Interaction volume radius: 5 \u00c5
Interaction volume height: 15 \u00c5
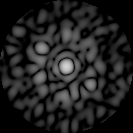
Disorder parameter: 0.7473